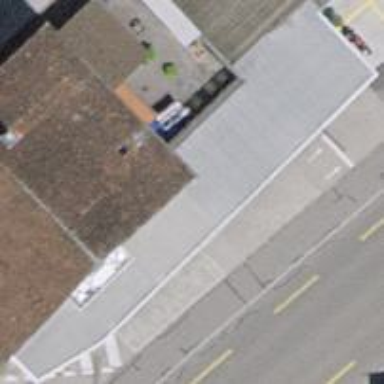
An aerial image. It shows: View of roof of building.